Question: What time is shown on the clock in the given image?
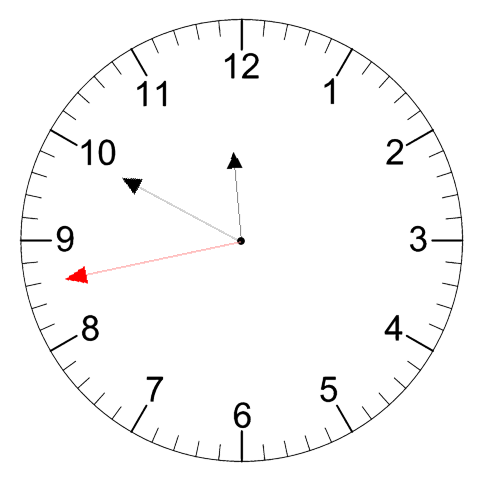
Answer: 11:49:43